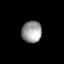
Tissue: prostate
Cell type: T cells
Senescence score: 0.7358
Nuclear area (px): 424
Mean DAPI intensity: 154.644